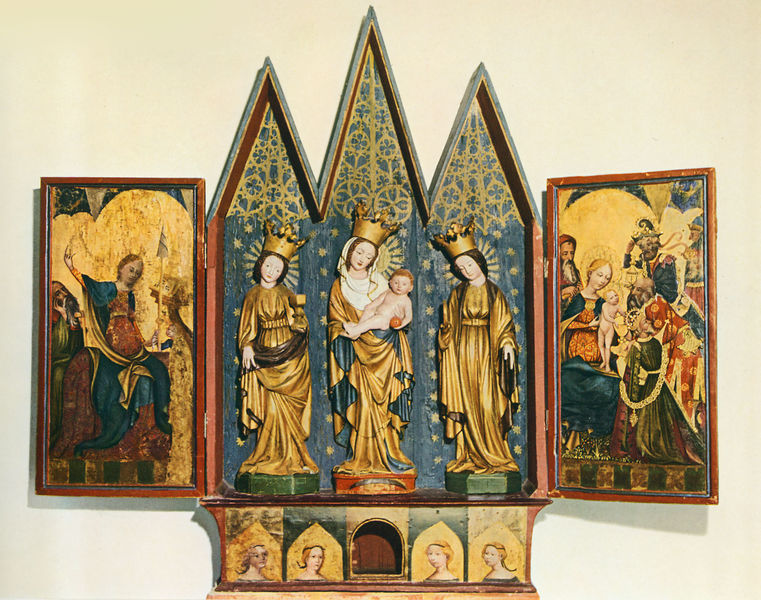
Titel: Altar
Institution: Dornstadt bei Ulm
Schlagwörter: blau, weiß, frauen, grün, menschen, frau, rot, ornament, sockel, spitze, gewand, gold, drei, kind, mutter, personen, spitzen, krone, kinder, apfel, relief, schrank, türen, baby, könig, sterne, altar, könige, heilige, schränkchen, maria, anbetung, schnitzen, masswerk, kronen, jesuskind, predella, flügelaltar, triptychon, schließen, fügel, kindmaria